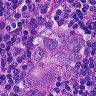
Metastatic tissue present: yes